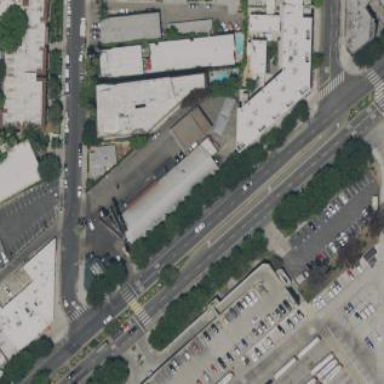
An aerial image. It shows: Commercial building housing car wash facility.